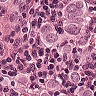
Metastatic tissue present: yes